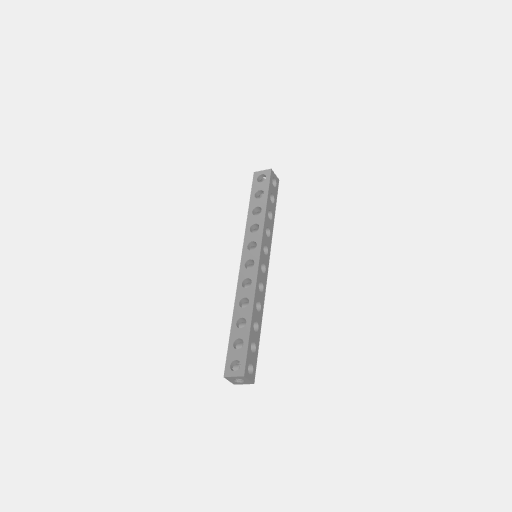
Part: SquareBeam11H